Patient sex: M
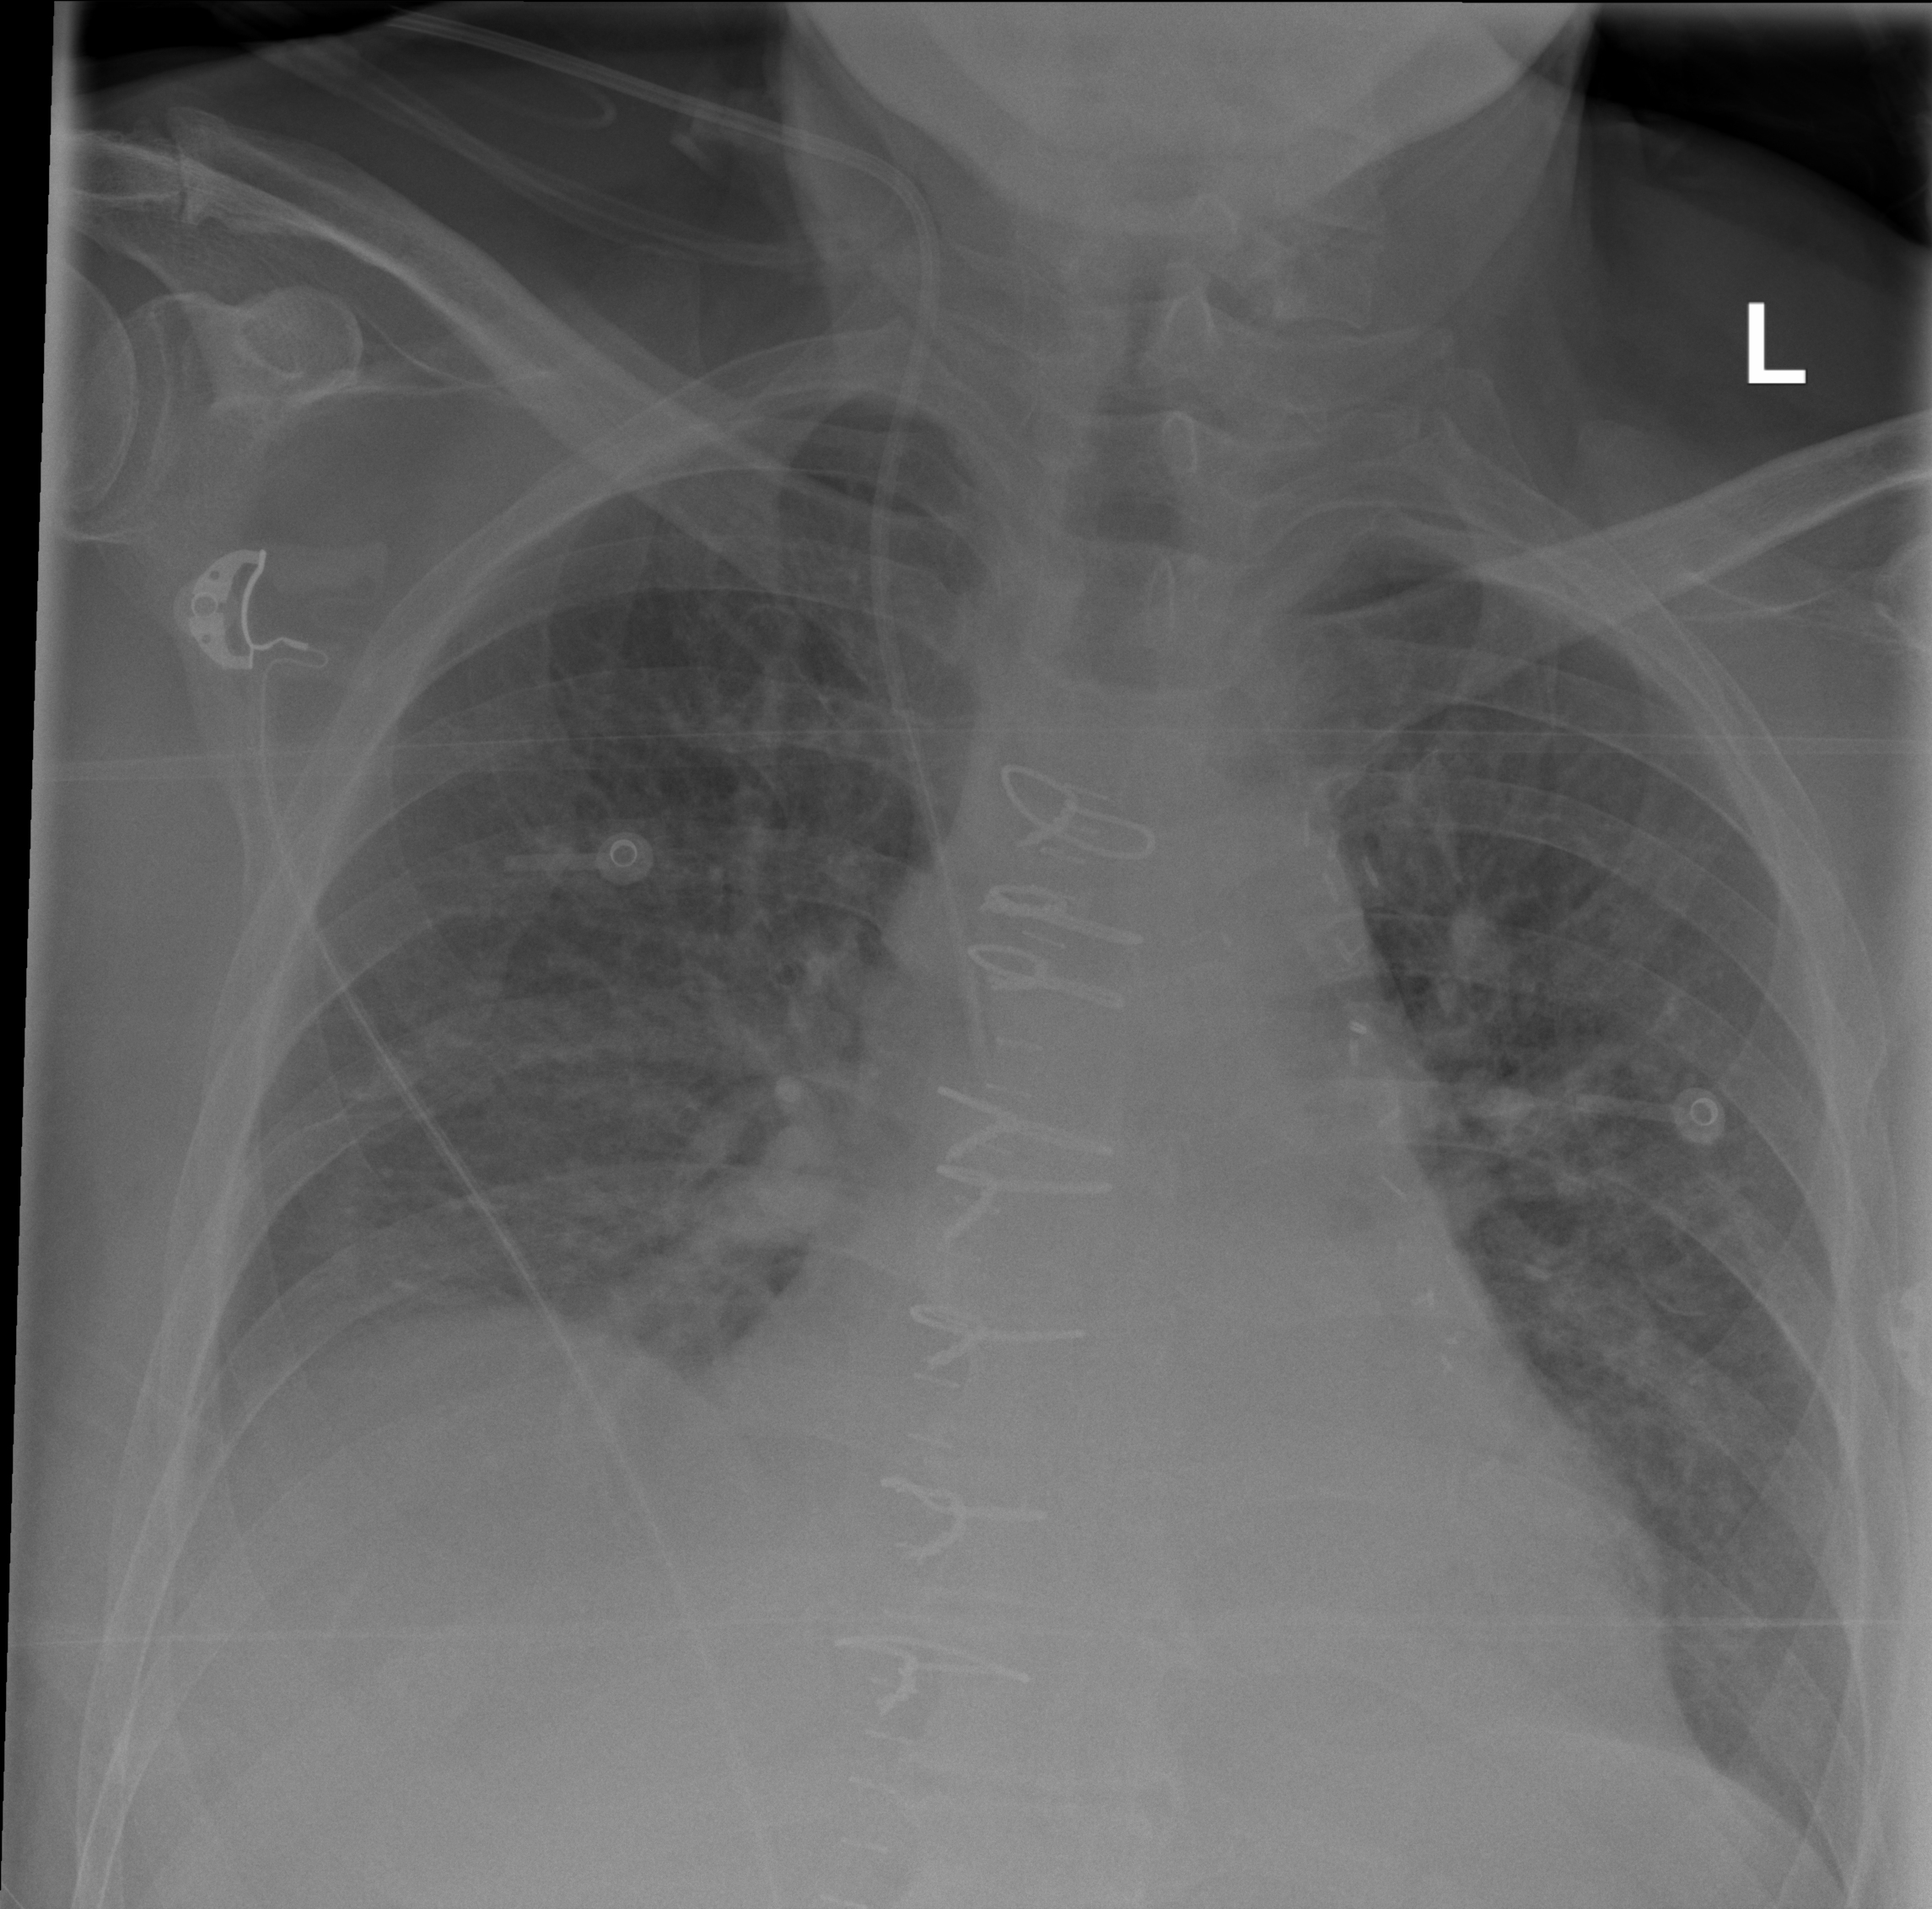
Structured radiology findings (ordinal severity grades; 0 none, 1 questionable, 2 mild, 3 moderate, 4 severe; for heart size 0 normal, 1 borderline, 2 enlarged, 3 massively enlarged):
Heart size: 1
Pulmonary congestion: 2
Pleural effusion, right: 2
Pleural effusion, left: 1
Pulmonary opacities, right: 1
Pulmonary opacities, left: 1
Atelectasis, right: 2
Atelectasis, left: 2